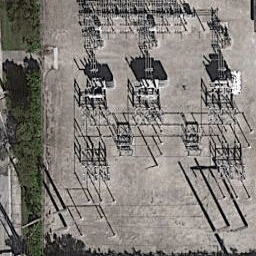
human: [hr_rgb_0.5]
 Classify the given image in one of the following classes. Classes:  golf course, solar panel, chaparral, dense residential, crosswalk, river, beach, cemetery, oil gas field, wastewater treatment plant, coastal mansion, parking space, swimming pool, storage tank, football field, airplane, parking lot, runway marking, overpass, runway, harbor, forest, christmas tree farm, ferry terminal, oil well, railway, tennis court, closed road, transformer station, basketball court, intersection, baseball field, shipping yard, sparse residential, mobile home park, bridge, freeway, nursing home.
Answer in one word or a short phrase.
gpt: transformer station